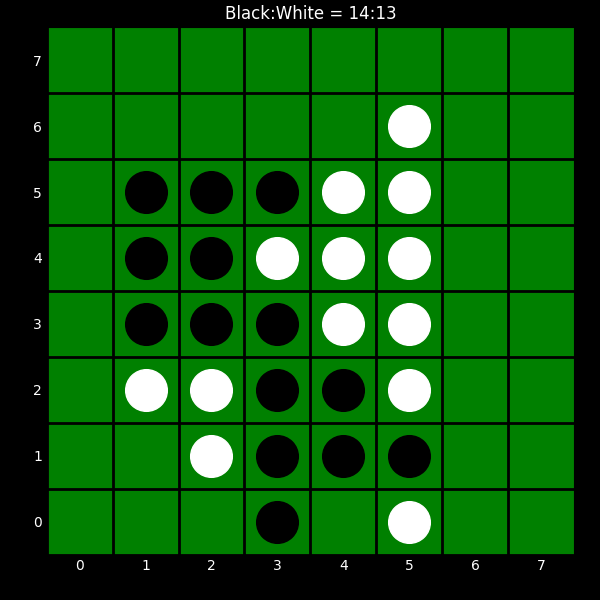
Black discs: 14
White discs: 13